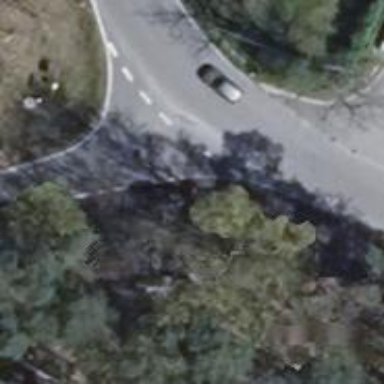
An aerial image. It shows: Tertiary road with asphalt surface.